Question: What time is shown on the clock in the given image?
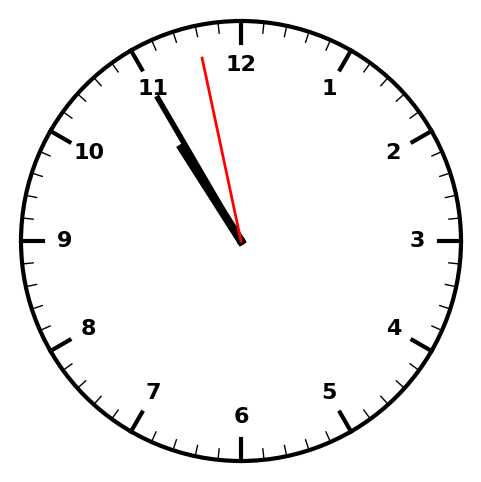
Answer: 10:54:58